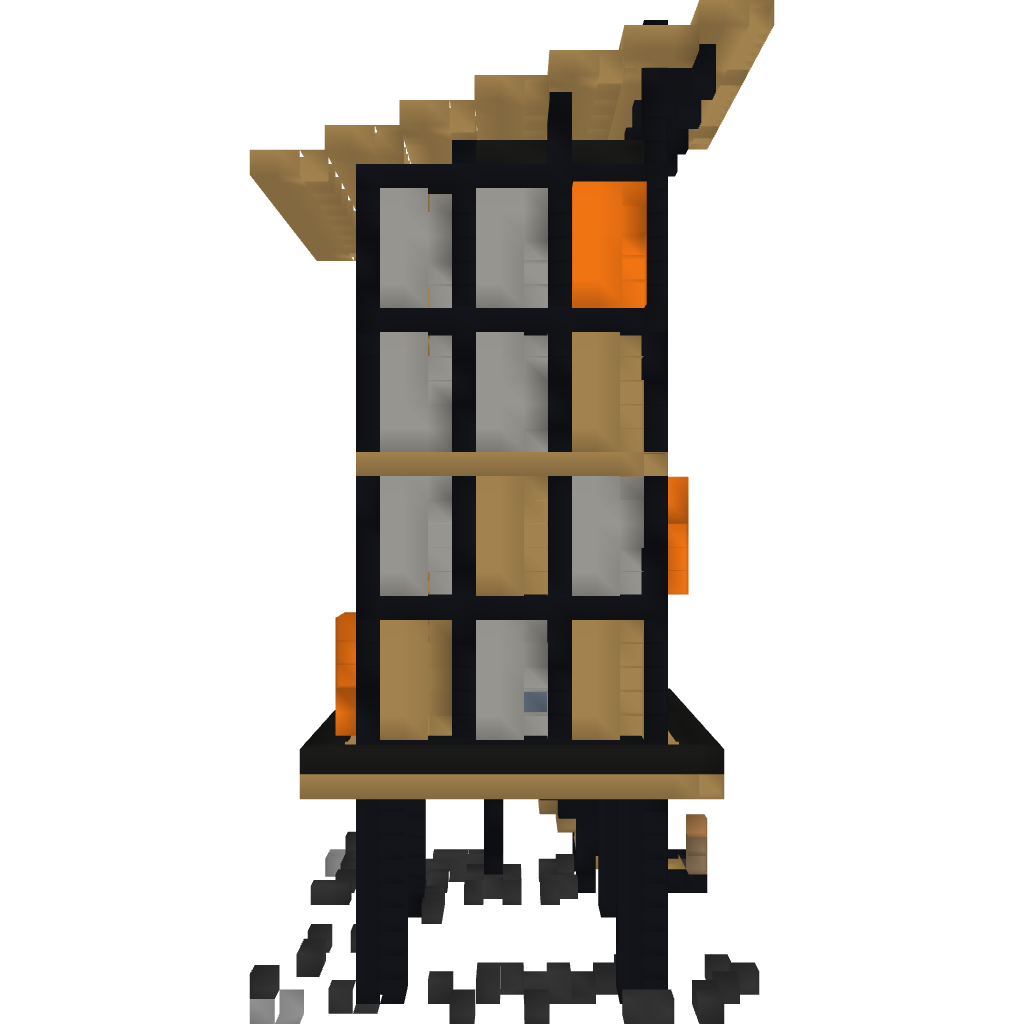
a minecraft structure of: High Stand Modern House